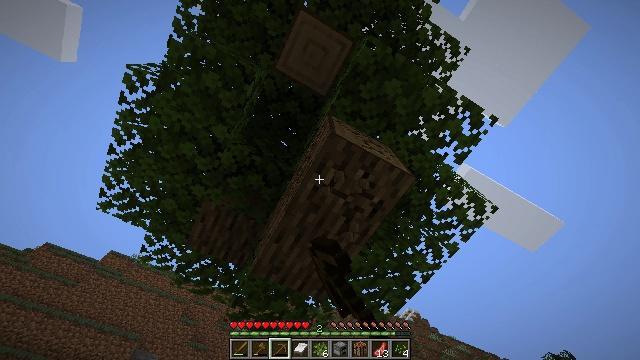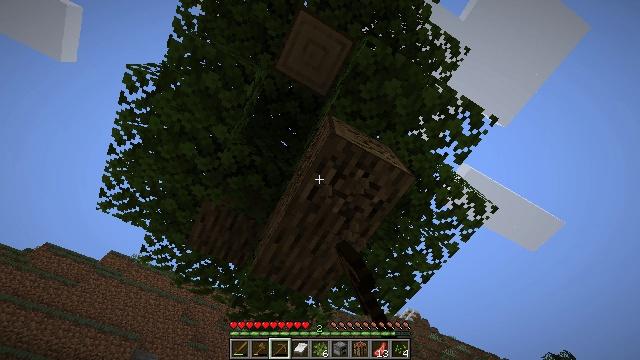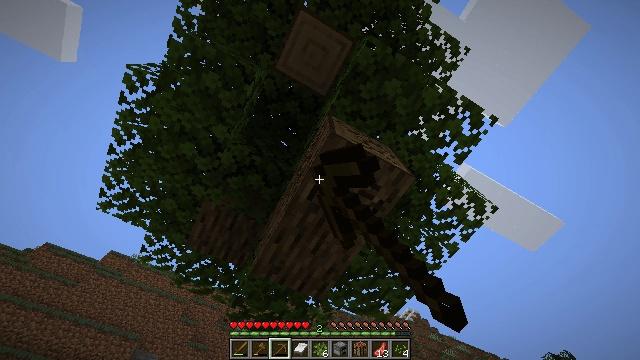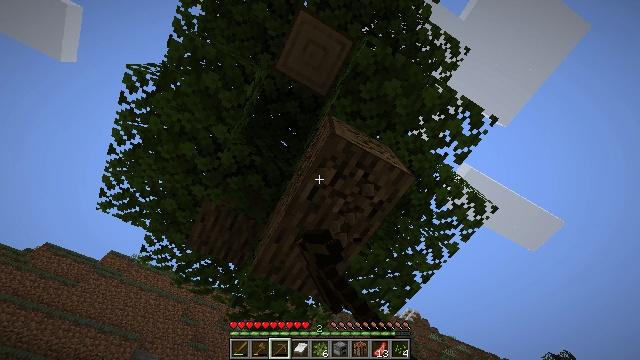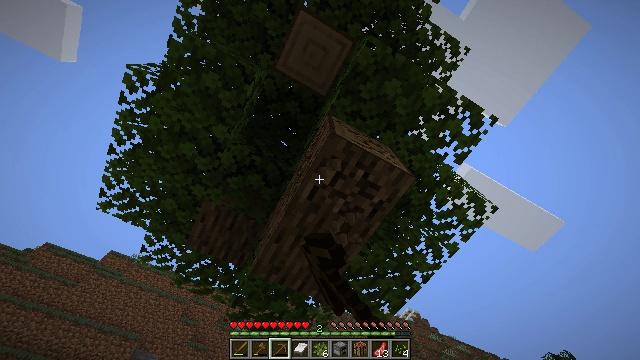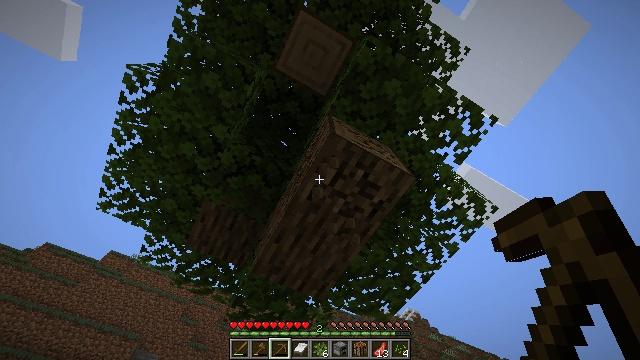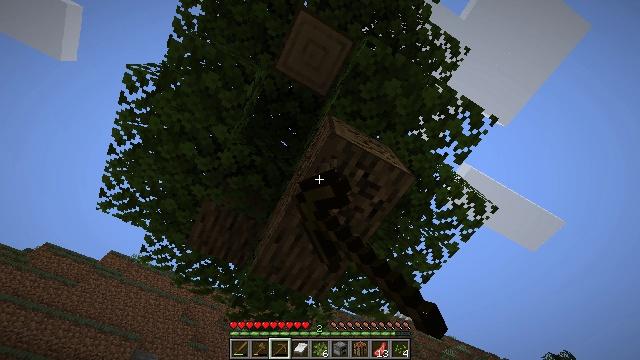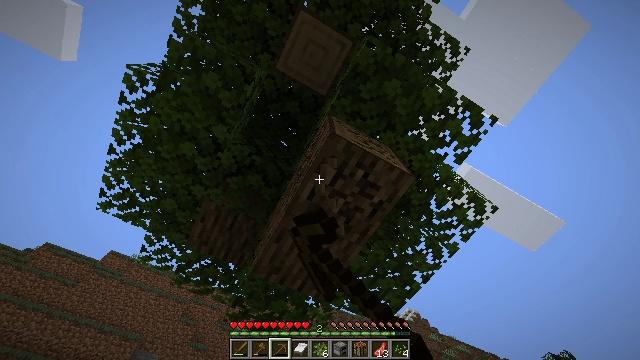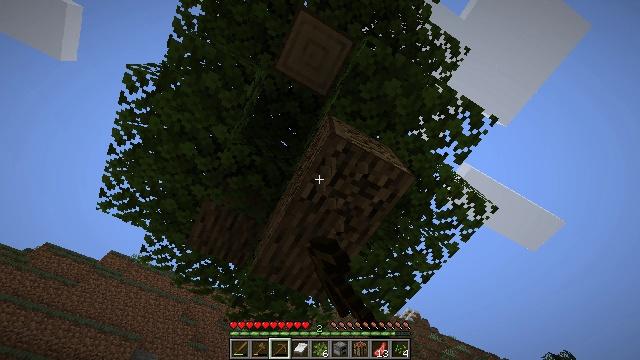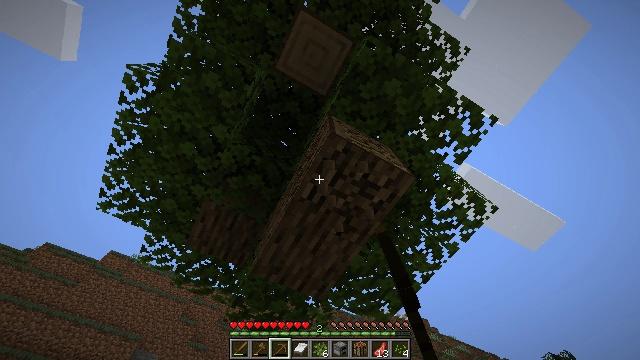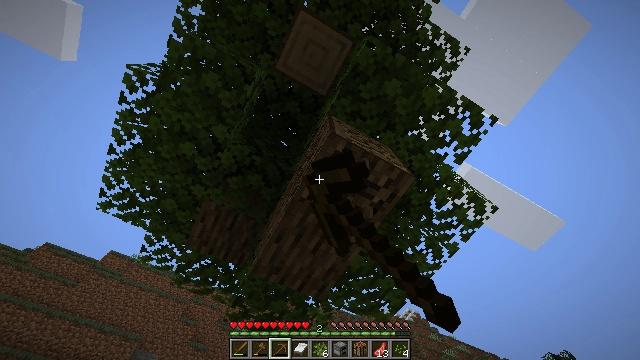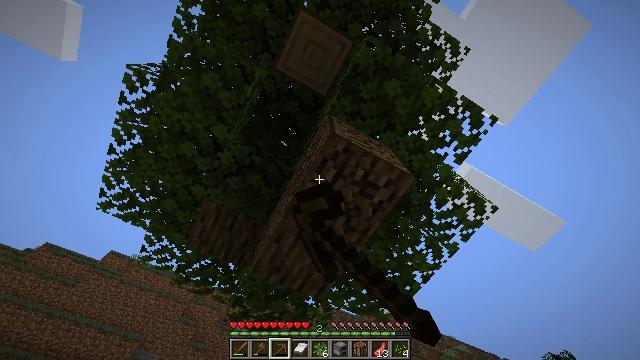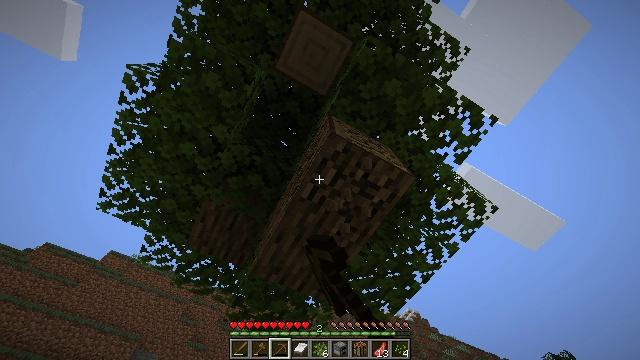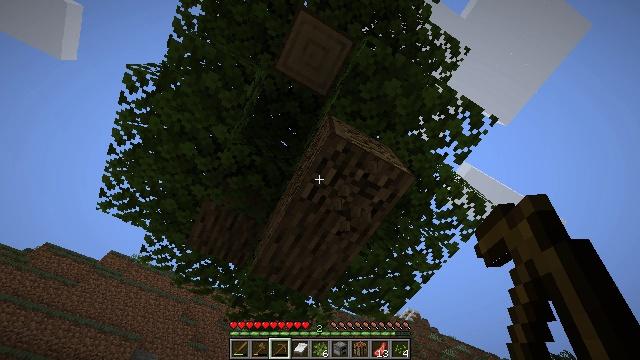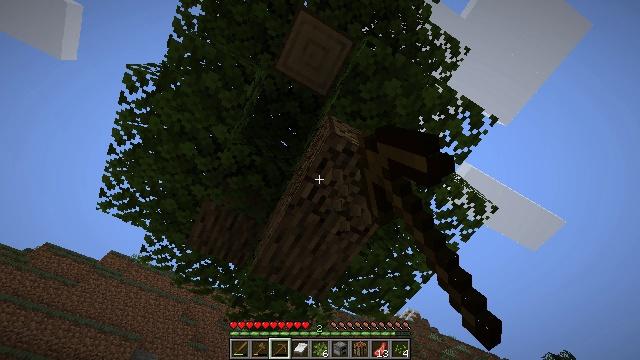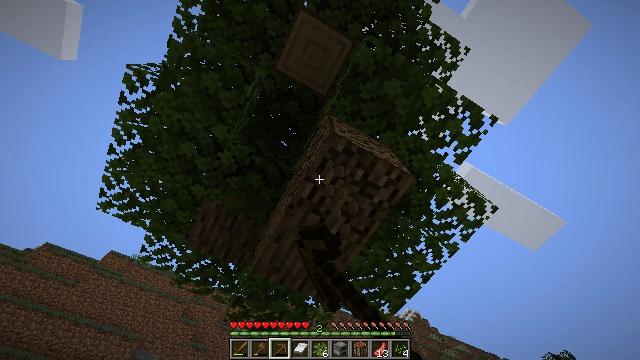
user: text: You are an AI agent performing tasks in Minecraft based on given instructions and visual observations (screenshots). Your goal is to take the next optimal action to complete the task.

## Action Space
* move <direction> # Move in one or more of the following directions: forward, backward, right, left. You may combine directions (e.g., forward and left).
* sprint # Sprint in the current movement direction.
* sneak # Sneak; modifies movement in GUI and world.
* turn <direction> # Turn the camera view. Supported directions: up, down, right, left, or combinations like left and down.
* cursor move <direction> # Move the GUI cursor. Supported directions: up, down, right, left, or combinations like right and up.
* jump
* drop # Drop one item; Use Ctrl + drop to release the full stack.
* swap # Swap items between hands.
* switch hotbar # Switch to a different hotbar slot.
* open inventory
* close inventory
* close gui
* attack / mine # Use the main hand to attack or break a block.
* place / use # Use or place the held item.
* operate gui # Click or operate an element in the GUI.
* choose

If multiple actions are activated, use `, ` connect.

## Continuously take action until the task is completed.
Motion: motion action
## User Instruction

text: Mine the oak log.
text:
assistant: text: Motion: attack / mine
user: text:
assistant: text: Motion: attack / mine
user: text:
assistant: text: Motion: attack / mine
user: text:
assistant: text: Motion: attack / mine
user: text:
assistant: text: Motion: attack / mine
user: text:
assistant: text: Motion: attack / mine
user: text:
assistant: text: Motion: attack / mine
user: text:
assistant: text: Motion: attack / mine
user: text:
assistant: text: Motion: attack / mine
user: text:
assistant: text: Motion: attack / mine
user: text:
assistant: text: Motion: attack / mine
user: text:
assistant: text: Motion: attack / mine
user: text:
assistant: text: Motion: attack / mine
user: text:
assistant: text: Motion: attack / mine
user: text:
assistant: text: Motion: attack / mine
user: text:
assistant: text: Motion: attack / mine
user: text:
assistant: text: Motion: attack / mine
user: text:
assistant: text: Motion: attack / mine
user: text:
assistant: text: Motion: attack / mine
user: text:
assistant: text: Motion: attack / mine
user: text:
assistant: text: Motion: attack / mine
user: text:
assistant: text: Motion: attack / mine
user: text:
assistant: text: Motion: attack / mine
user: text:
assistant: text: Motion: attack / mine
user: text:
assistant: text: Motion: attack / mine
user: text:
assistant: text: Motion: attack / mine
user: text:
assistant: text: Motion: attack / mine
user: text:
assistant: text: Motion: turn down, attack / mine
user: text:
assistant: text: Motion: turn down, attack / mine
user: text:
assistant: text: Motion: turn down, attack / mine